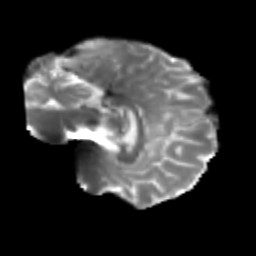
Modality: T2w
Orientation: sagittal
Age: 42
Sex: male
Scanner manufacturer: siemens
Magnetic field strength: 3 T
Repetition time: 3.839 s
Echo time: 0.071 s